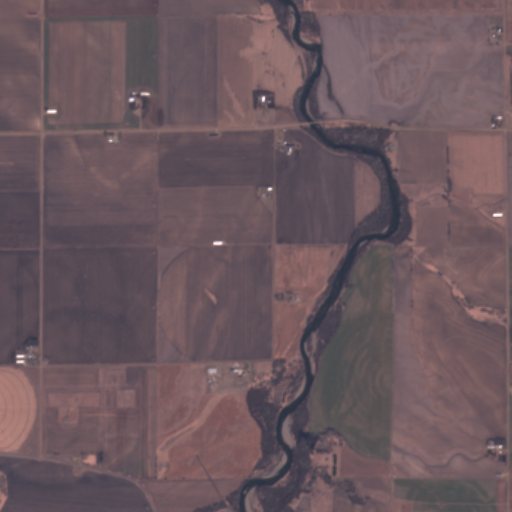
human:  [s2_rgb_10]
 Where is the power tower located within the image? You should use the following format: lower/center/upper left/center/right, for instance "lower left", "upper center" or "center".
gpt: The power tower is located in the left of the image.
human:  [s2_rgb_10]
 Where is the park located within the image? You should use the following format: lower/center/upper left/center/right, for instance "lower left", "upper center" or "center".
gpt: There is no park in the image.